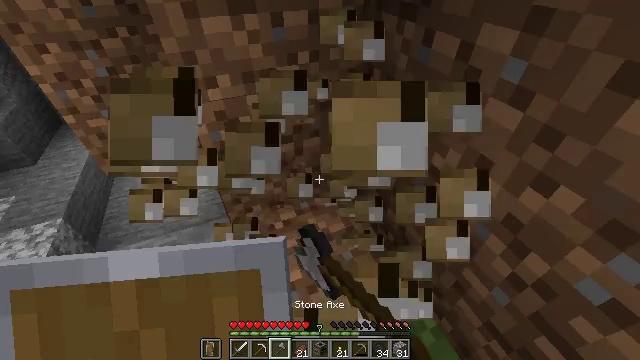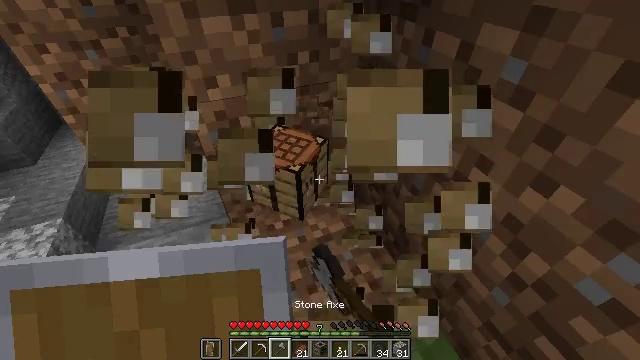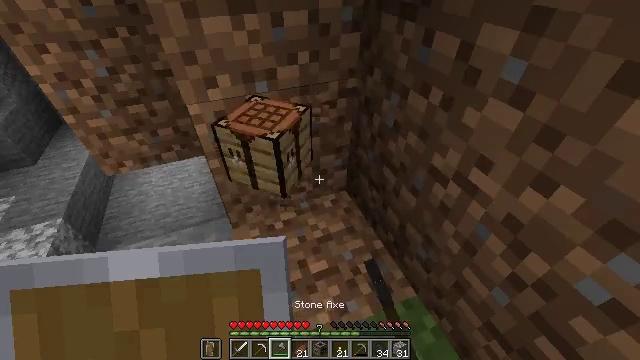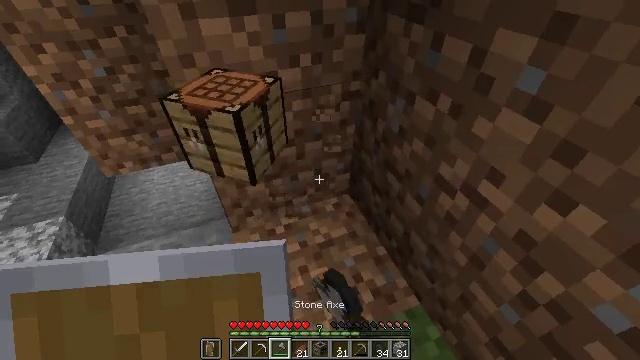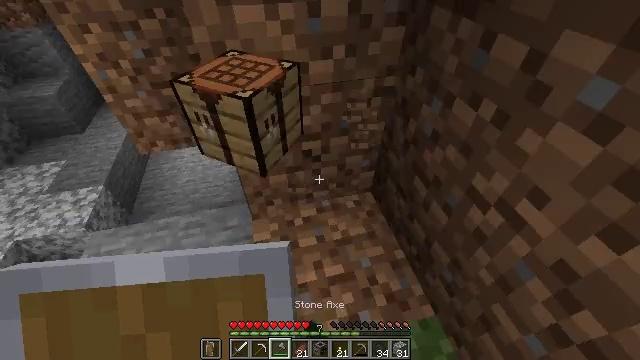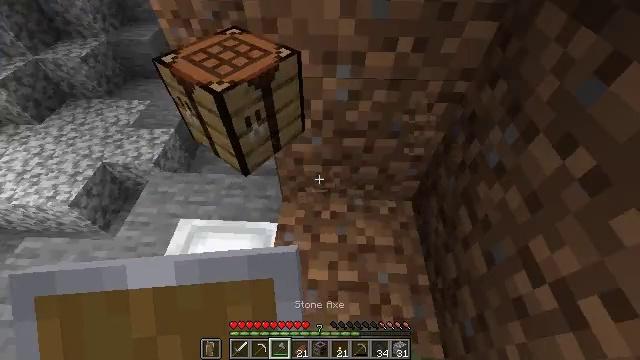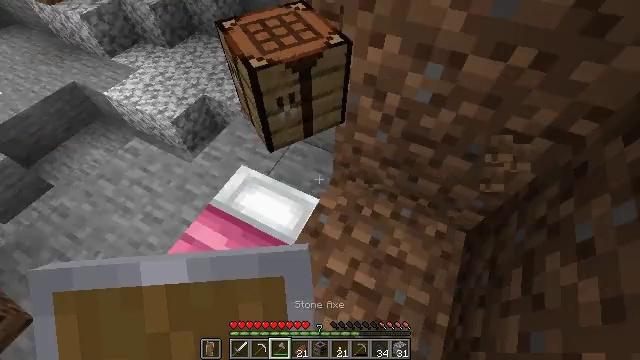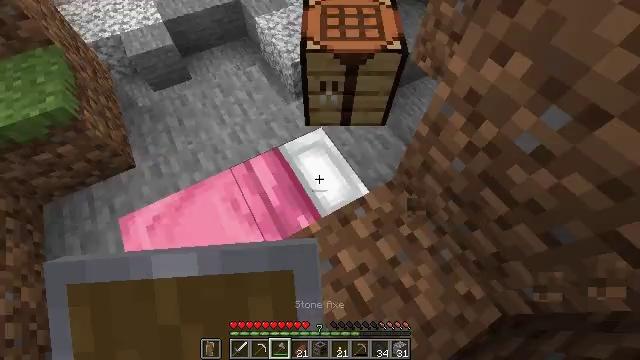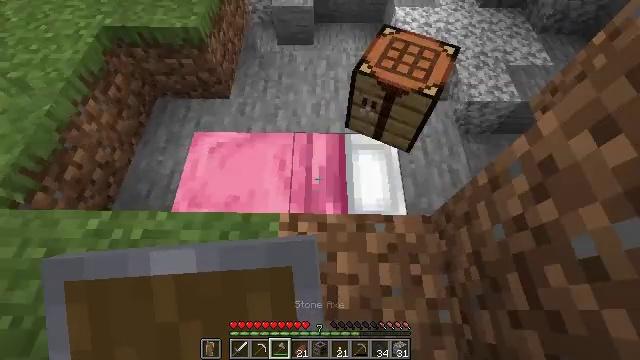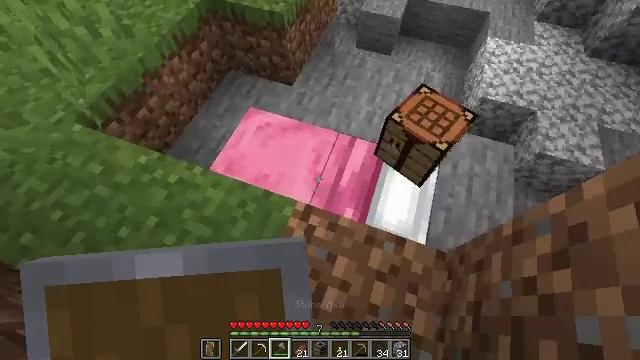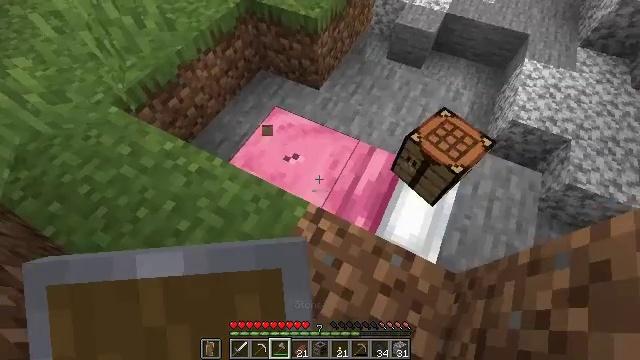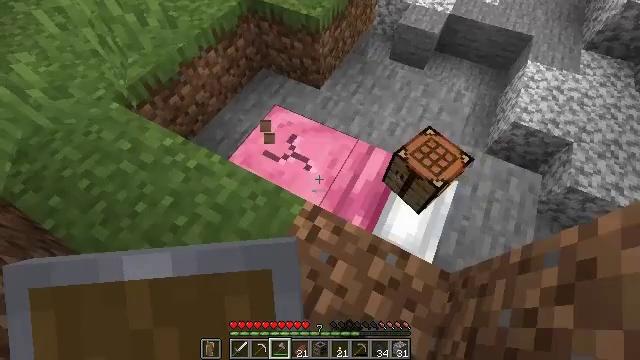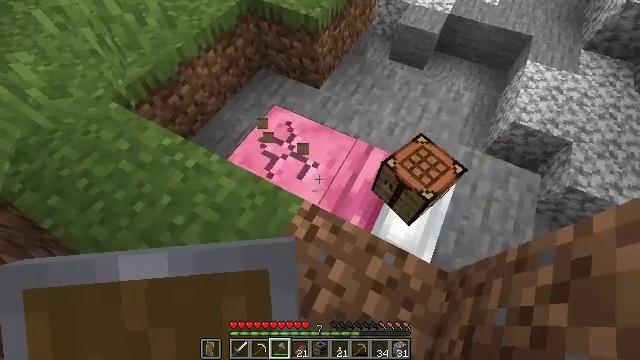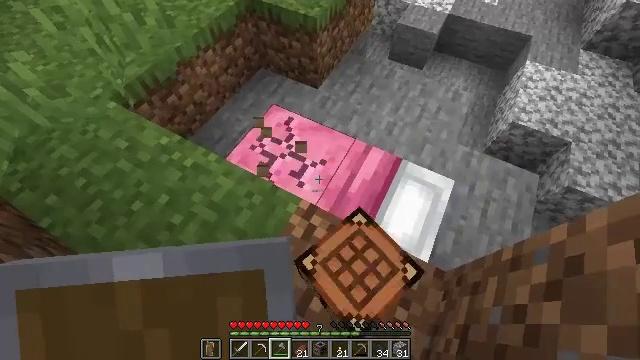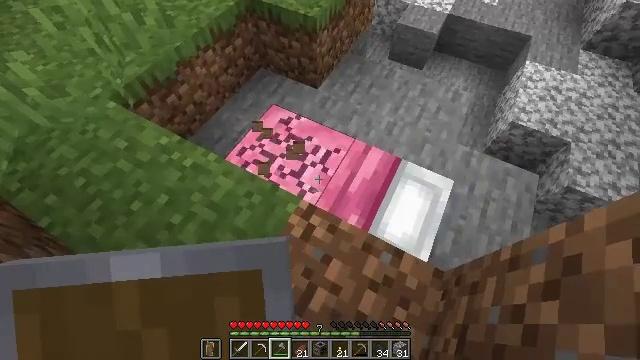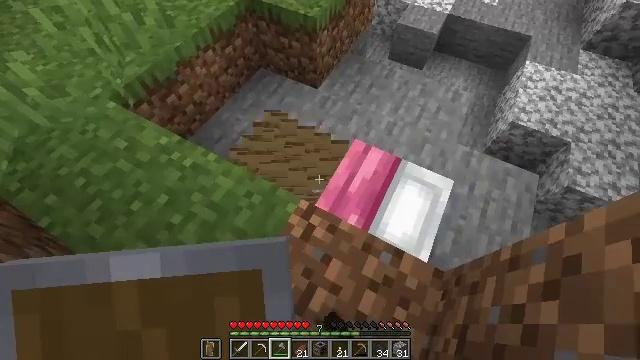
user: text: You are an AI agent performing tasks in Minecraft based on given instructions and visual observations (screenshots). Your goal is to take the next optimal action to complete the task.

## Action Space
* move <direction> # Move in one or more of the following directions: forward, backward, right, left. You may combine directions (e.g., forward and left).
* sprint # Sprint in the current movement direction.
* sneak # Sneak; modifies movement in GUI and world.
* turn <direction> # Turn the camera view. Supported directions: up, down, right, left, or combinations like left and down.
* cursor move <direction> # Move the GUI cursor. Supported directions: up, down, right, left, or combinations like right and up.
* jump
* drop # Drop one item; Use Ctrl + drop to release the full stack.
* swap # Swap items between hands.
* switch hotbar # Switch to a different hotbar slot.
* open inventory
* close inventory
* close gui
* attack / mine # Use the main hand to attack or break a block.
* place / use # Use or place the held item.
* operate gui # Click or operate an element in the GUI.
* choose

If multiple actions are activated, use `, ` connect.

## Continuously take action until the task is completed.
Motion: motion action
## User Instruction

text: Dismantle the pink bed.
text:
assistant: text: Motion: attack / mine
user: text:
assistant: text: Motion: attack / mine
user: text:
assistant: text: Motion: move forward, attack / mine
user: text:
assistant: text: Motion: move forward and move right, turn left and down, attack / mine
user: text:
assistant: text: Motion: move forward and move right, turn left and down
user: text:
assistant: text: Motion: move forward and move right, turn left and down
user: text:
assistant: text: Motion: move forward and move right, turn left and down
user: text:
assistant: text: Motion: turn left and down
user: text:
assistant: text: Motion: turn left
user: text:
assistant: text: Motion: turn left and up, attack / mine
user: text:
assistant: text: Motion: attack / mine
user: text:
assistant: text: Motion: attack / mine
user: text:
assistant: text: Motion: attack / mine
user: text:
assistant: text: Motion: attack / mine
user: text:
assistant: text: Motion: attack / mine
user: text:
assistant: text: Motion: attack / mine
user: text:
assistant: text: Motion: attack / mine
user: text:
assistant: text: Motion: attack / mine
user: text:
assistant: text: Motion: attack / mine
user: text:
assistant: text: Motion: attack / mine